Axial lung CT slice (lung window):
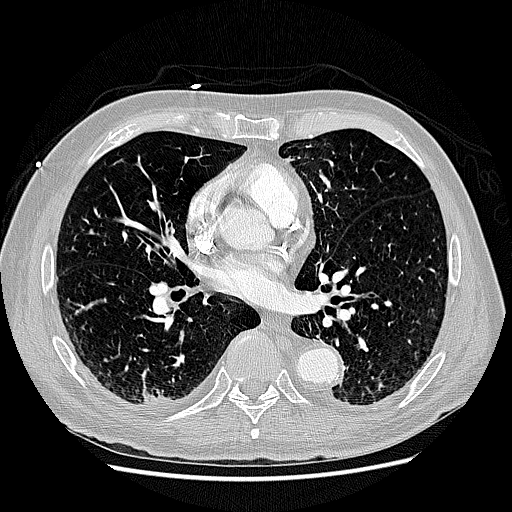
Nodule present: no